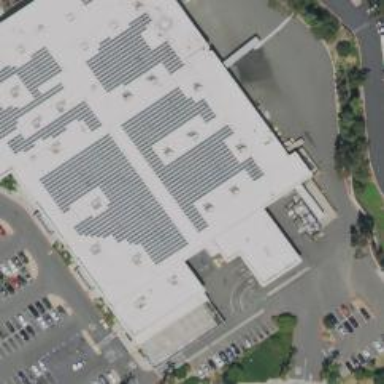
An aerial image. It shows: Mall or supermarket building.